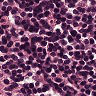
Metastatic tissue present: no